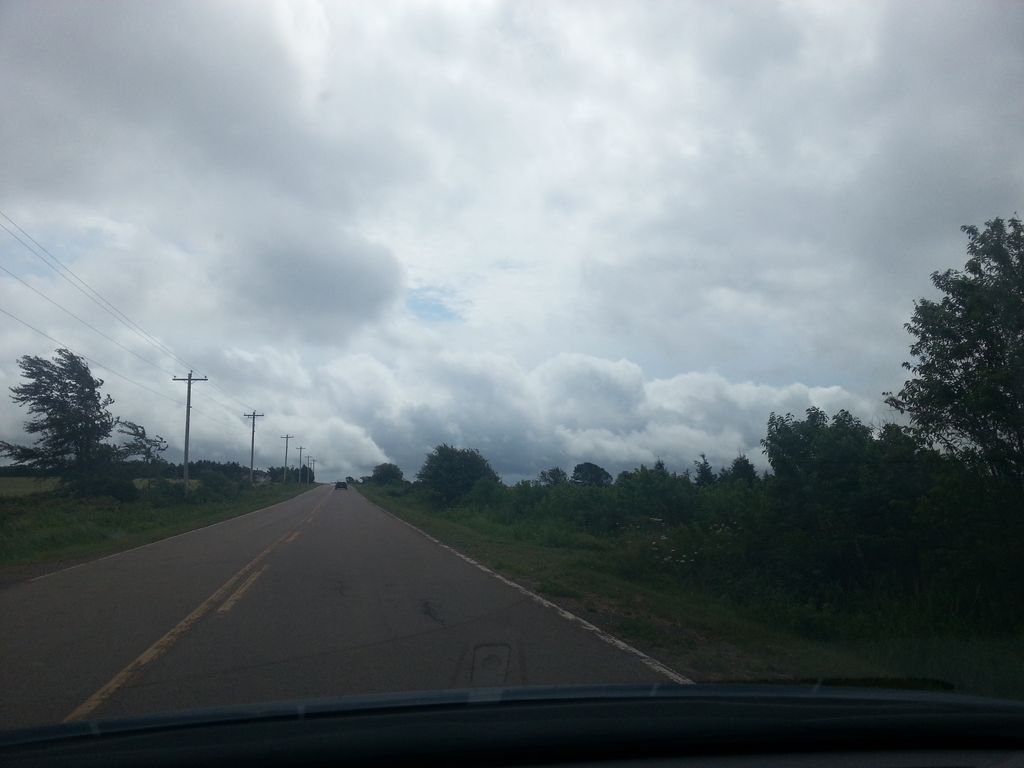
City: charlottetown